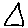
Label: triangle